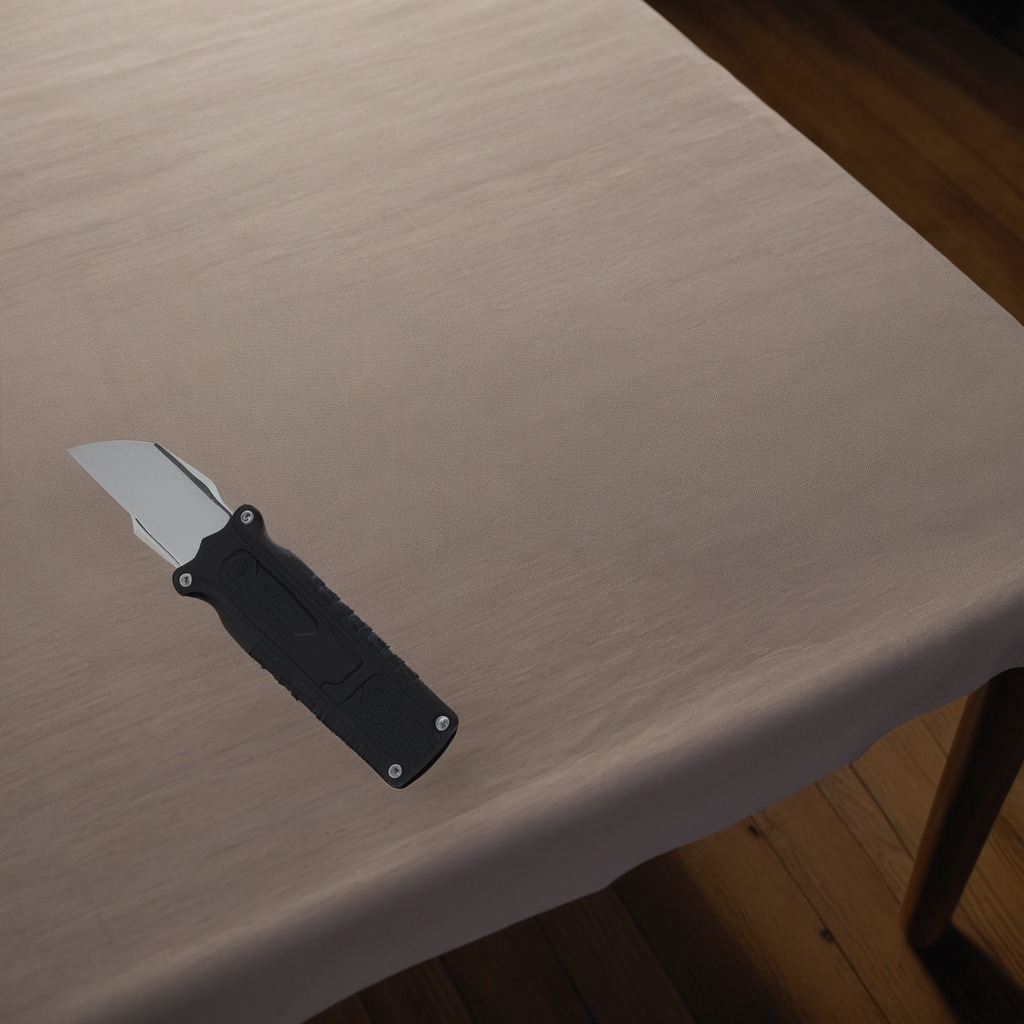
A utility knife is lying on the wooden table.